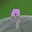
Label: 9